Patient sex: M
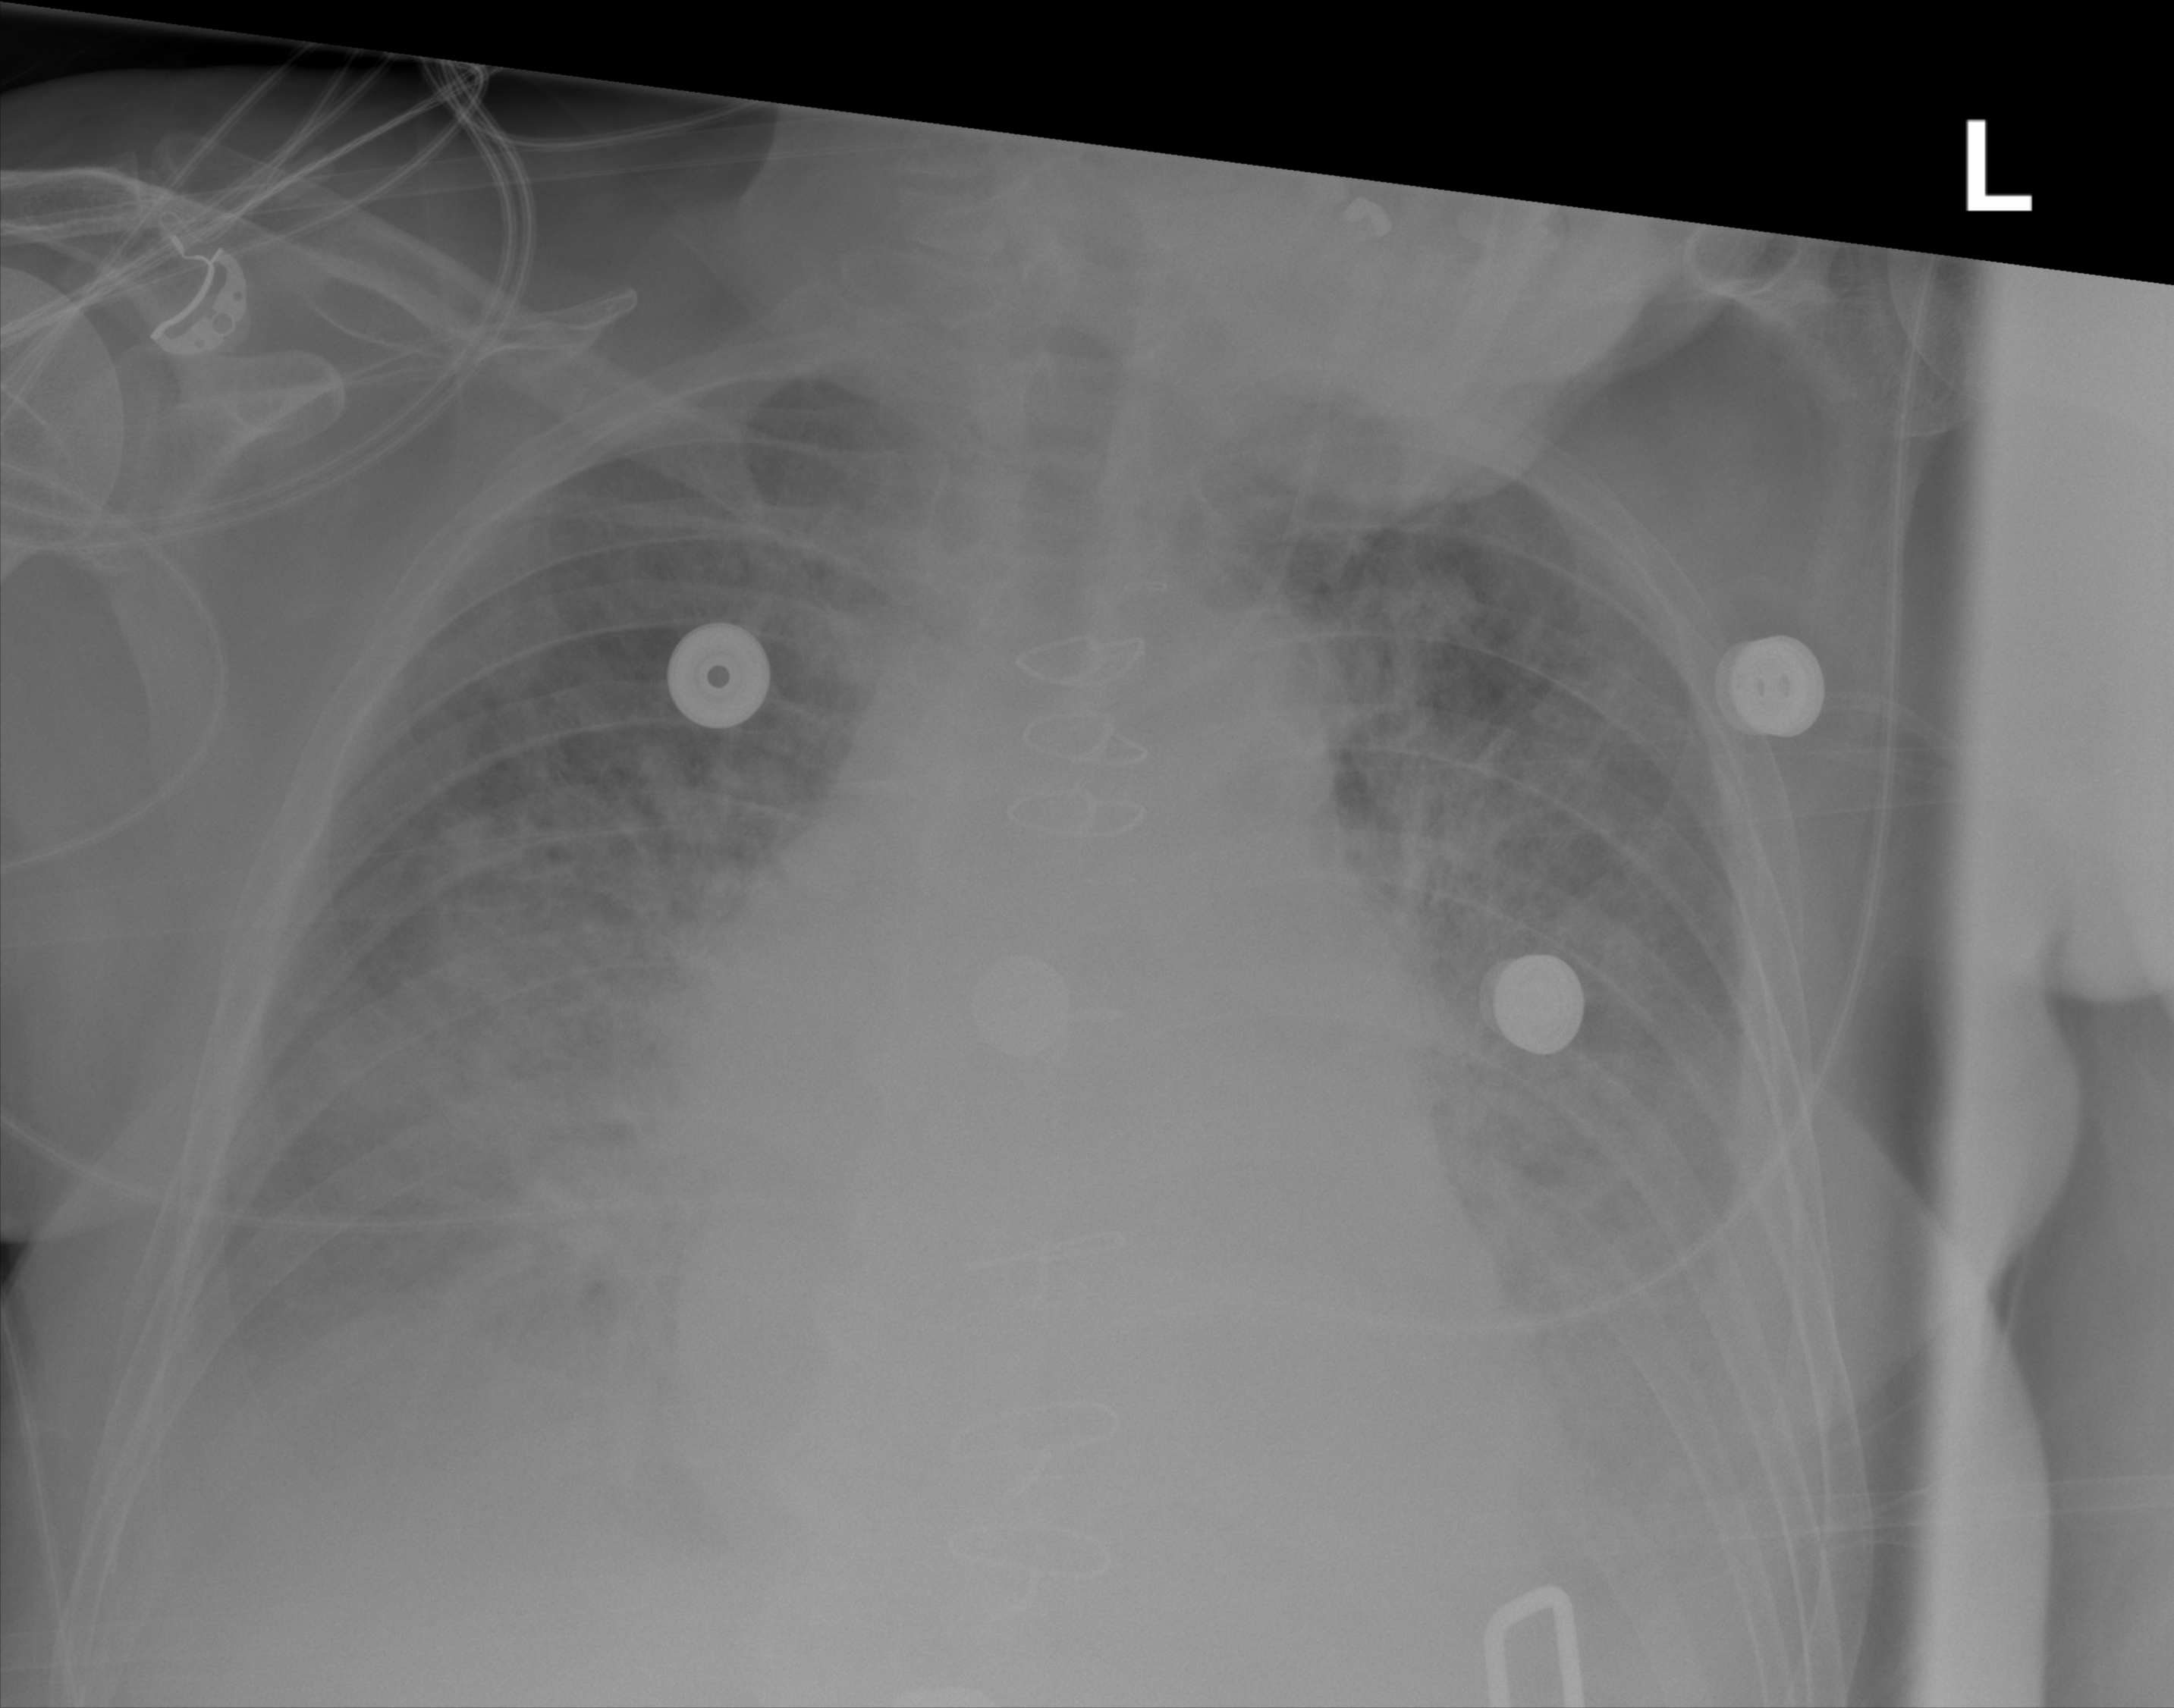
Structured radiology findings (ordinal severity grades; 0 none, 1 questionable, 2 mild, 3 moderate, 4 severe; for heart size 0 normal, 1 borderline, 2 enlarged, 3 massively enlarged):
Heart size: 2
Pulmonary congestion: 2
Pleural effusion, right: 2
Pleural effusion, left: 2
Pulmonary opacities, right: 3
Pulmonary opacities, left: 3
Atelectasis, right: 2
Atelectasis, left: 2